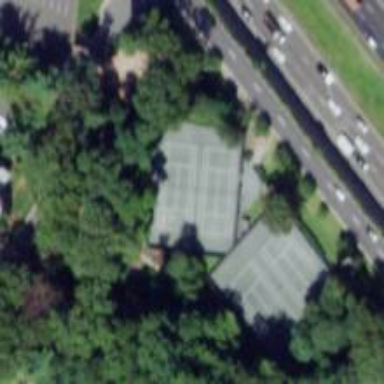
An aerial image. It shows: Tennis court on pitch designated for leisure land.